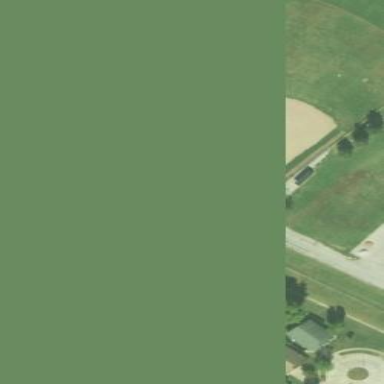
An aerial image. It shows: Baseball pitch for leisure land.